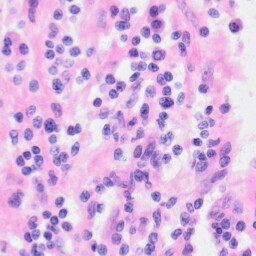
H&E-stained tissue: Kidney